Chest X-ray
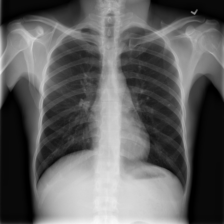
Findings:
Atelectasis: negative
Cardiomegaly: negative
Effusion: negative
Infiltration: negative
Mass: negative
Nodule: negative
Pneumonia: negative
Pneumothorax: negative
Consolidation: negative
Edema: negative
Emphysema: negative
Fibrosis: negative
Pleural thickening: negative
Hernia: negative